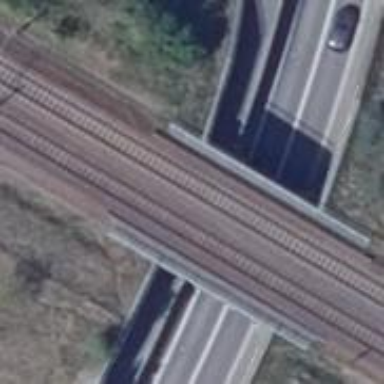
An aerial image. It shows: Railway bridge with electrified contact lines.